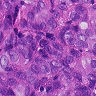
Metastatic tissue present: yes